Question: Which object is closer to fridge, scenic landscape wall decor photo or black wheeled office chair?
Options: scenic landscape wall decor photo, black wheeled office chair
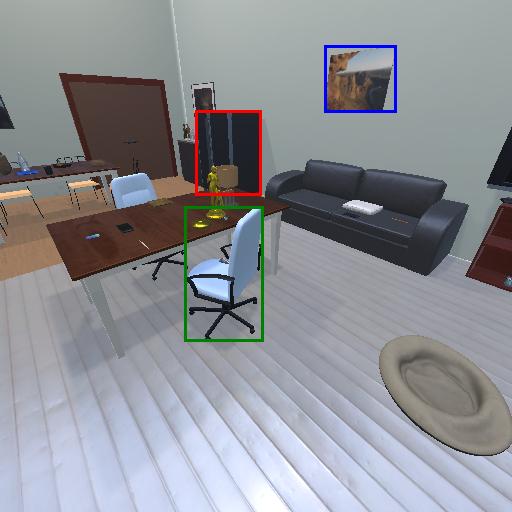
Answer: scenic landscape wall decor photo